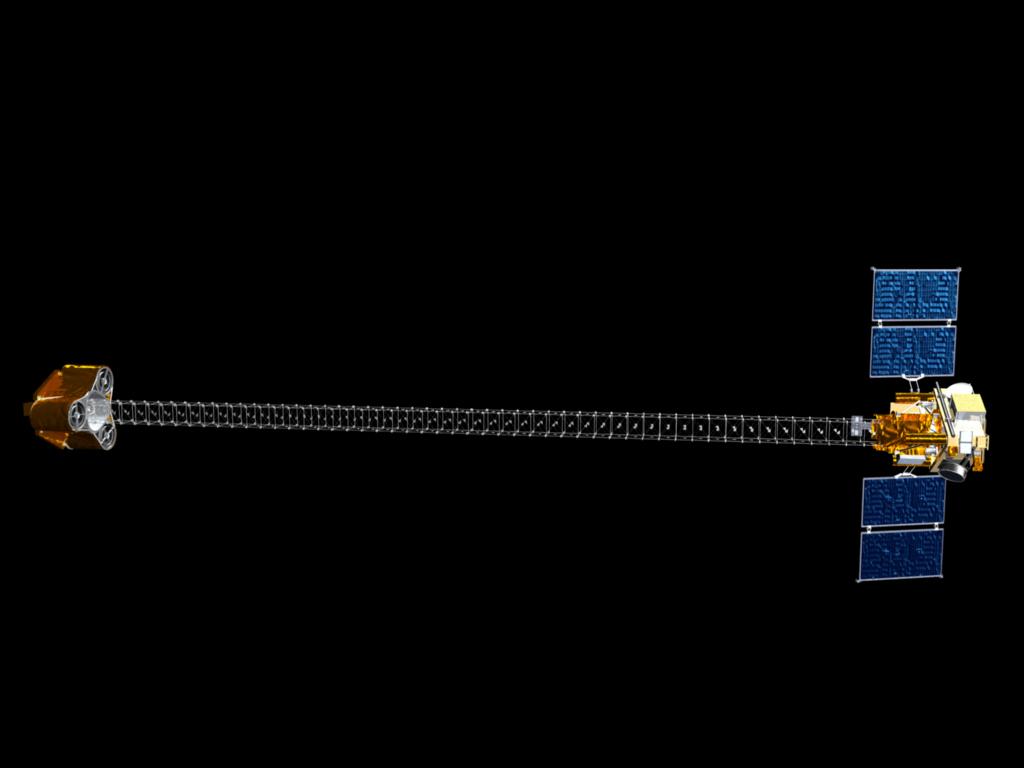
Nuclear Spectroscopic Telescope Array NuSTAR Artist concept NuSTAR